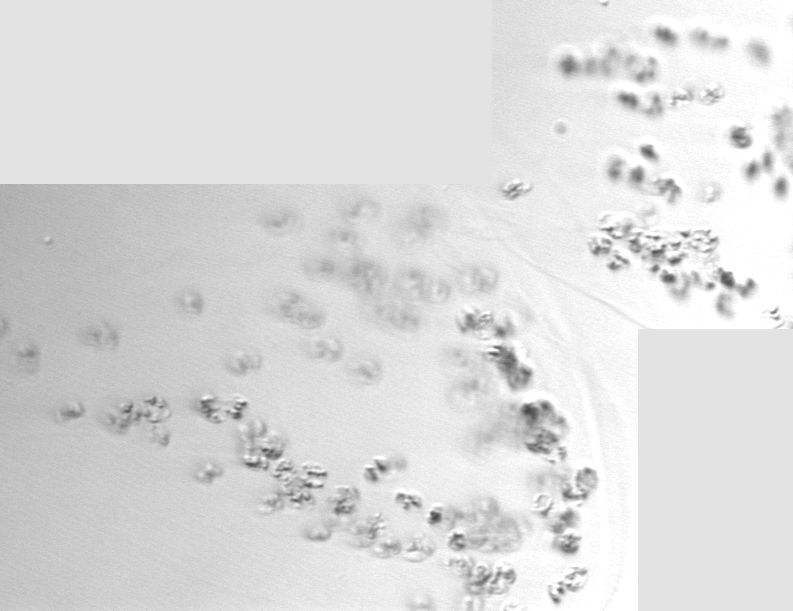
Label: Phaeocystis